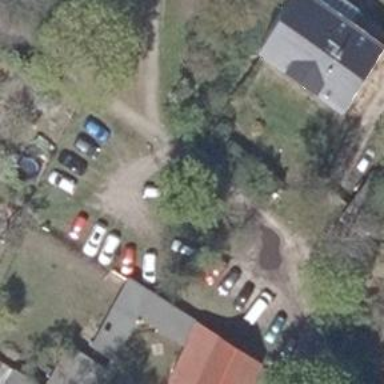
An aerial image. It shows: Compacted footway.